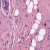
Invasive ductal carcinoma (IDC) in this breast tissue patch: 1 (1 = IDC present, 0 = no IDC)